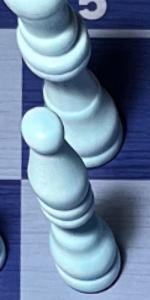
Label: Bishop_White